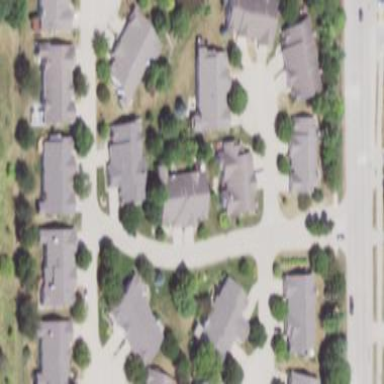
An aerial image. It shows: Residential neighbourhood.